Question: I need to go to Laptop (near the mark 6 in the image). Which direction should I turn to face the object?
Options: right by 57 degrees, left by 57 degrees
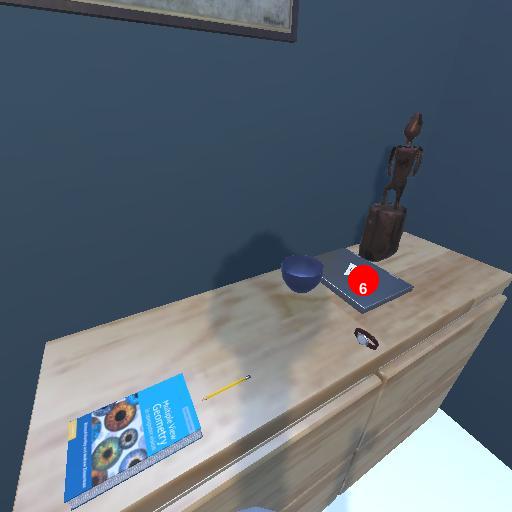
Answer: right by 57 degrees